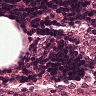
Metastatic tissue present: no